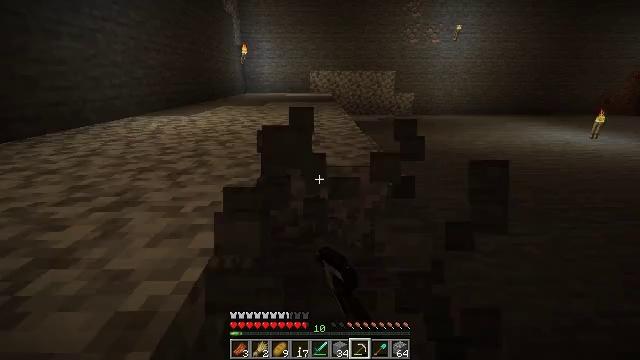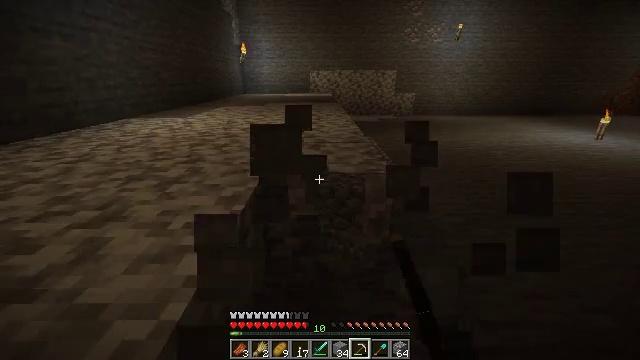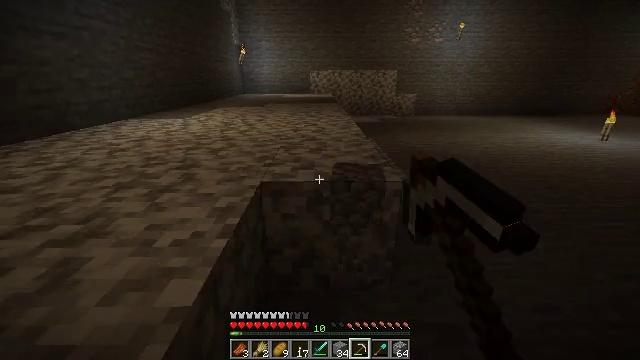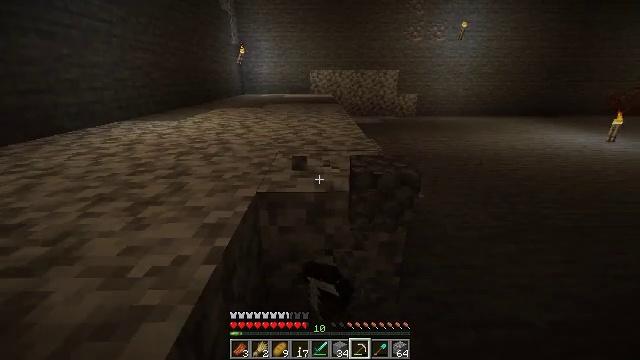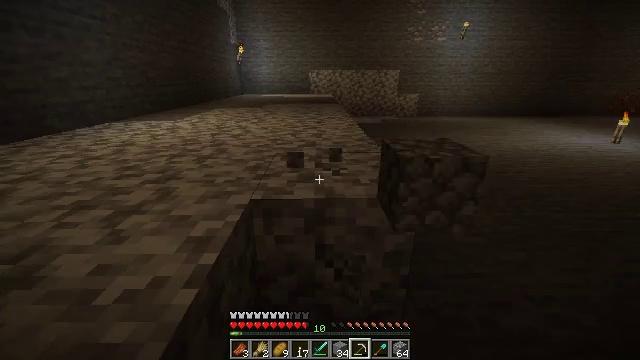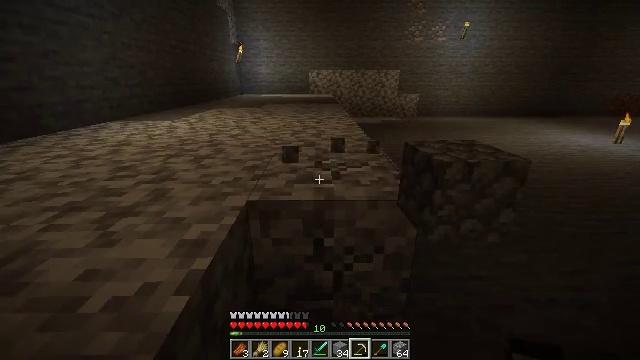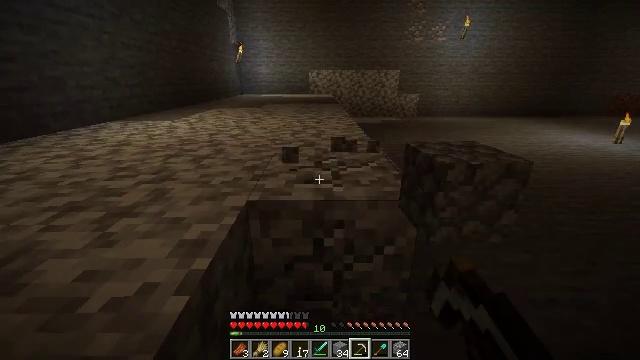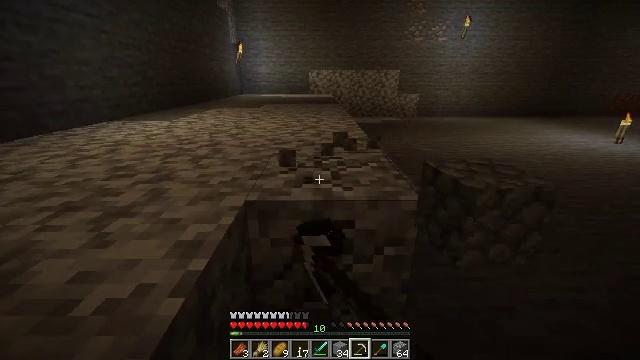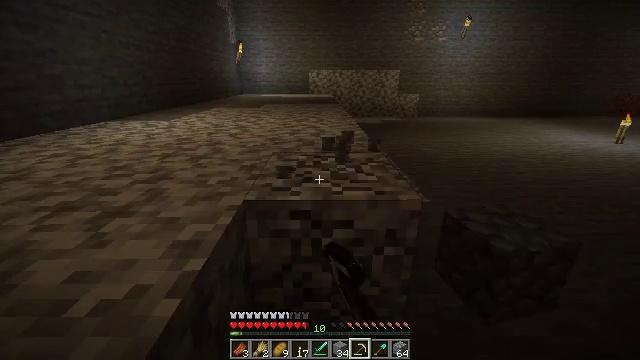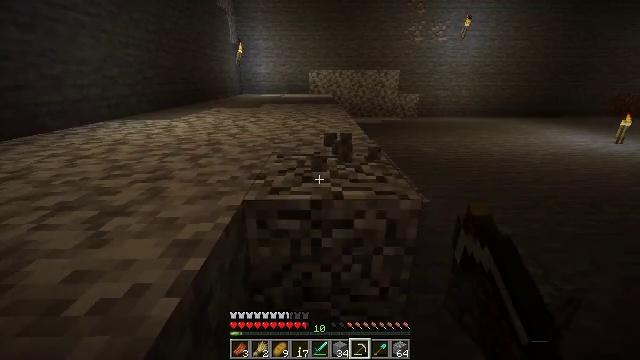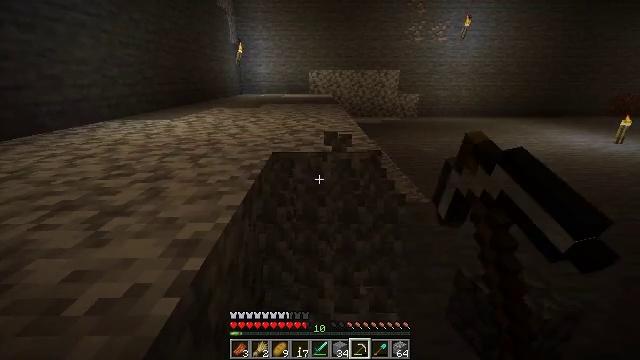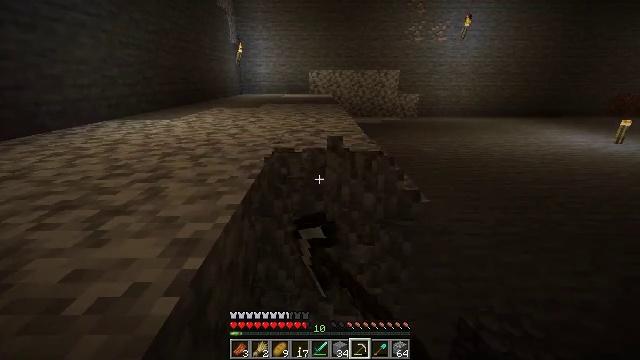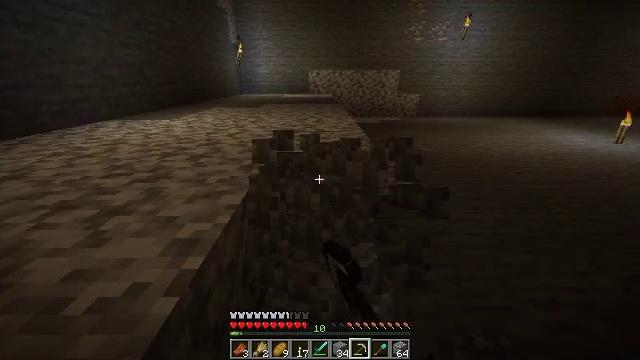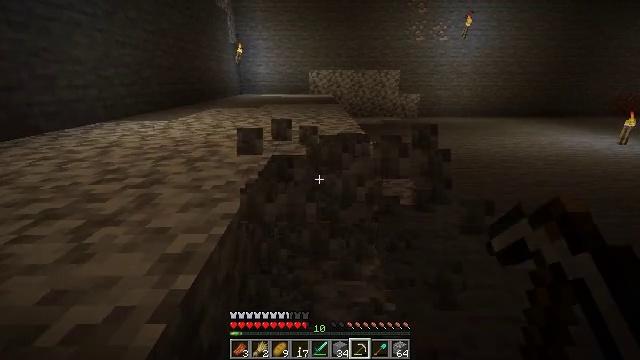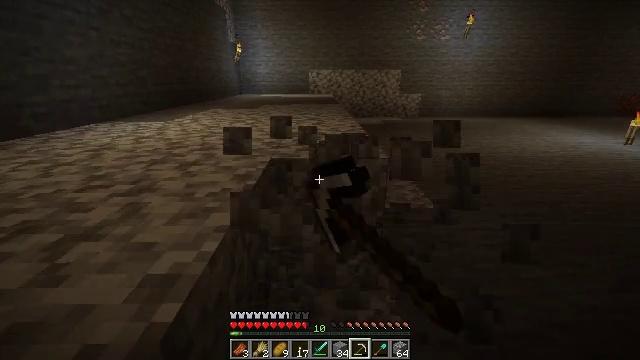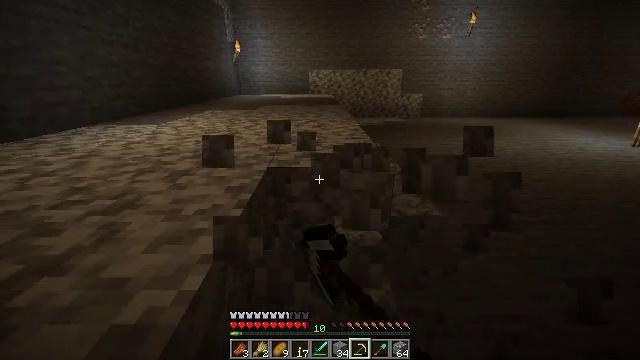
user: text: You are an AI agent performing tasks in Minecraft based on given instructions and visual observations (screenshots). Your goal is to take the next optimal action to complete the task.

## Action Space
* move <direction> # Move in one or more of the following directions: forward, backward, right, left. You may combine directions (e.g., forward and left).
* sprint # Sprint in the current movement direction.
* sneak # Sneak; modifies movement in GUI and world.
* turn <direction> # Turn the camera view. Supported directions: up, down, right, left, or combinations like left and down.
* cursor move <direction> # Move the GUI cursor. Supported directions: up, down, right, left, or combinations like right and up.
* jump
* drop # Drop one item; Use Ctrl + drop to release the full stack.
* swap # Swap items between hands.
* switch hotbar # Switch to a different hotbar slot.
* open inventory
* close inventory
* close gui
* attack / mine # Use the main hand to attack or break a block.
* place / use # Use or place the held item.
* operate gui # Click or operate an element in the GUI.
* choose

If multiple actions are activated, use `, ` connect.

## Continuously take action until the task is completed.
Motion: motion action
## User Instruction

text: Excavate some diorite.
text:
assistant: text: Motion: move forward, attack / mine
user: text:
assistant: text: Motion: move forward, attack / mine
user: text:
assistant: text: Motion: attack / mine
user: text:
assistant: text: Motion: attack / mine
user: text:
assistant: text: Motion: attack / mine
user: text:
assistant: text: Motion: attack / mine
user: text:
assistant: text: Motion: attack / mine
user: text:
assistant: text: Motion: attack / mine
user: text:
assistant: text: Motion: attack / mine
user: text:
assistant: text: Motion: attack / mine
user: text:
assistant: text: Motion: attack / mine
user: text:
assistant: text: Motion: attack / mine
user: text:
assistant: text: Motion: move forward, attack / mine
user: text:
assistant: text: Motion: move forward, attack / mine
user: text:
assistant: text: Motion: move forward, attack / mine
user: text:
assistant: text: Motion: move forward, attack / mine
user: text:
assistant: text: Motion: attack / mine
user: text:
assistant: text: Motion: attack / mine
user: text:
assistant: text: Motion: attack / mine
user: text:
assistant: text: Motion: attack / mine
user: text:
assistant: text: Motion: attack / mine
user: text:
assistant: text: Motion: attack / mine
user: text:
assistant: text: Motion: attack / mine
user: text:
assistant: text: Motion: attack / mine
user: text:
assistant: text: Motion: move forward, attack / mine
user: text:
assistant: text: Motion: move forward, attack / mine
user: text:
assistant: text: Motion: move forward, attack / mine
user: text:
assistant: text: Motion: move forward, attack / mine
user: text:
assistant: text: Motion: attack / mine
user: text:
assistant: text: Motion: attack / mine